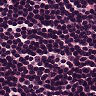
Metastatic tissue present: no